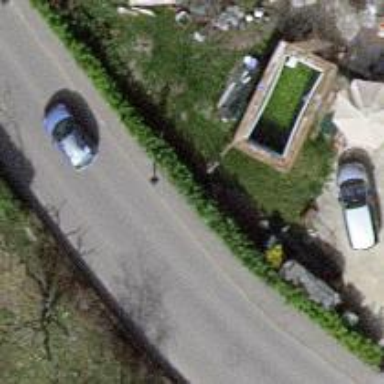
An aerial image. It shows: Hedge barrier.